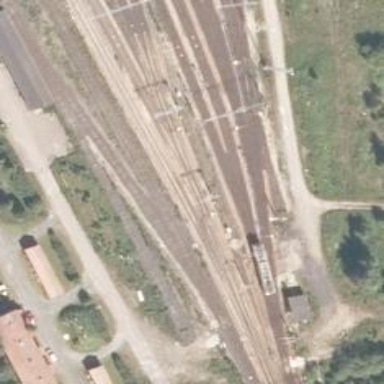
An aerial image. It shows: Railway yard in service.